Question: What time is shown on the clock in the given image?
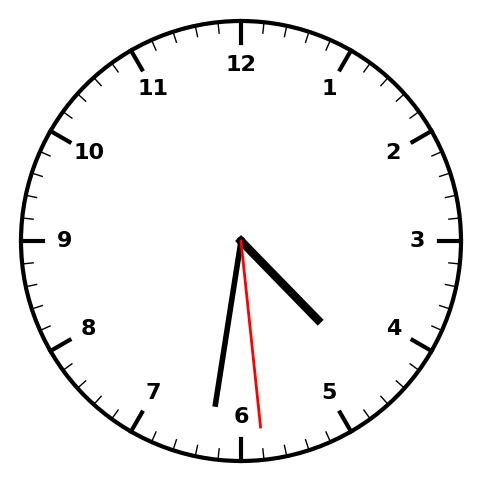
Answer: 04:31:29